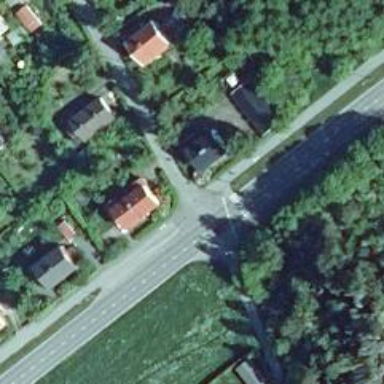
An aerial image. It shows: Road with "give way" sign.